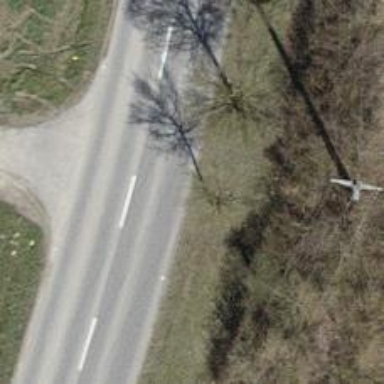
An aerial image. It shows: Minor power line with 3 cables.